【题型】填空题　【知识点】立体几何　【难度】easy
$\triangle ABC$的三边$AB=10$，$BC=12$，$CA=14$，$D$、$E$、$F$分别是$AB$、$BC$、$CA$的中点，沿$DF$、$EF$、$ED$将$\triangle ADF$，$\triangle CEF$，$\triangle BED$折起，使得$A$、$B$、$C$重合于$P$，则四面体$P-DEF$的体积为\underline{\quad\quad}
【解答】
\vspace{1em}
\noindent \textbf{【答案】} $2\sqrt{95}$

\noindent \textbf{【分析】} 由折起成四面体的过程知，四面体$PDEF$相对棱等长，将其补形成长方体，利用割补法即可得解.

\noindent \textbf{【详解】} 因四面体$PDEF$相对棱等长，则该四面体的每一组相对棱可作为一个矩形的两条对角线，从而把四面体$PDEF$补形成长方体$D_1EP_1F-DE_1PF_1$，如图：

\noindent $PD=EF=5$，$PE=DF=6$，$PF=DE=7$，

\noindent 设$FP_1=x$，$FD_1=y$，$FF_1=z$，

\noindent 则有
\(
\begin{cases}
x^2 + y^2 = 25 \\
y^2 + z^2 = 36 \\
z^2 + x^2 = 49
\end{cases}
\)
解得
\(
\begin{cases}
x^2 = 19 \\
y^2 = 6 \\
z^2 = 30
\end{cases}
\)
，$xyz=6\sqrt{95}$，

\noindent 所以四面体$PDEF$的体积$V = V_{D_1E_1F_1-DE_1PF_1} - 4V_{P-P_1EF} = xyz - 4\cdot \dfrac{1}{6}xyz = \dfrac{1}{3}xyz = 2\sqrt{95}$.

\noindent 故答案为：$2\sqrt{95}$
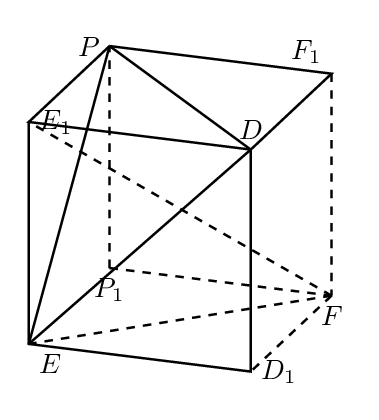